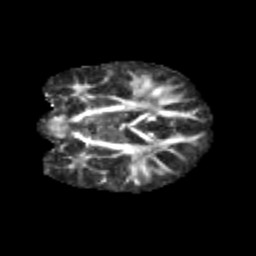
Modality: FA
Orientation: coronal
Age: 9
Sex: male
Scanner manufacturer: siemens
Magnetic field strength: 3 T
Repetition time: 3.8 s
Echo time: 0.07 s